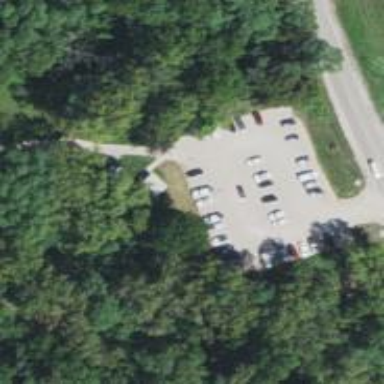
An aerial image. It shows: Parking area located at trailhead.